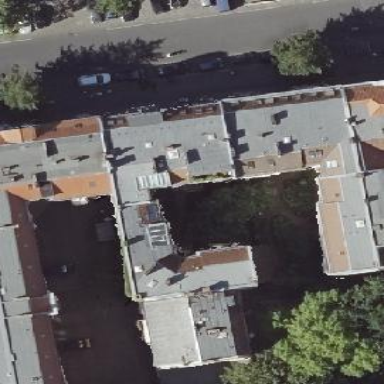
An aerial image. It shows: Residential building with double saltbox roof shape.